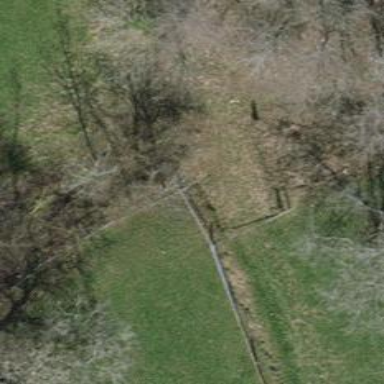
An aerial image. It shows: Gate.